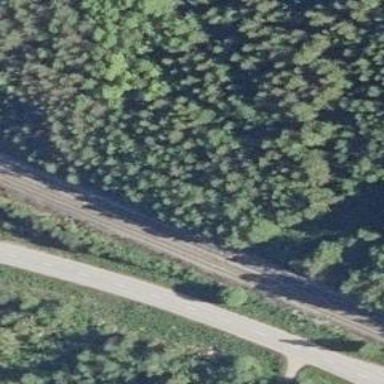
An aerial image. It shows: Continuous rail track.